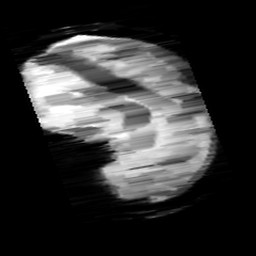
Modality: minIP
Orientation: sagittal
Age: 10
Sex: male
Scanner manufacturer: siemens
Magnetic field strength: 3 T
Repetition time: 0.027 s
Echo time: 0.02 s